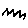
Label: zigzag